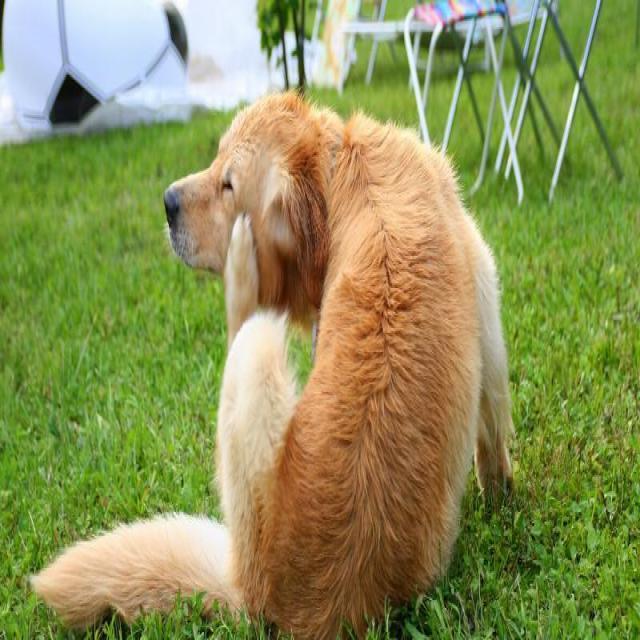
Healthy canine skin — no visible lesions, inflammation, or abnormalities. The skin and coat appear normal.